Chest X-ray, AP view. Patient: 34 years old, sex M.
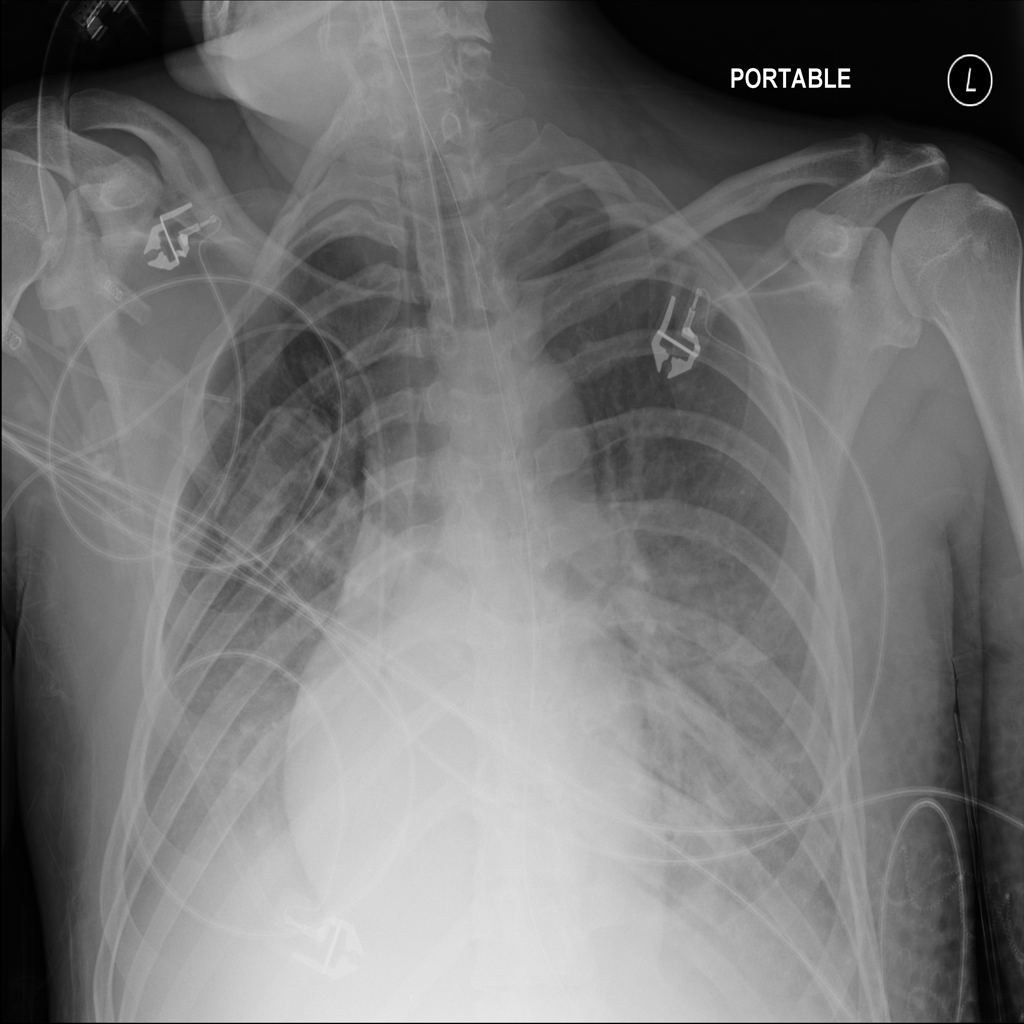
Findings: Consolidation, Edema